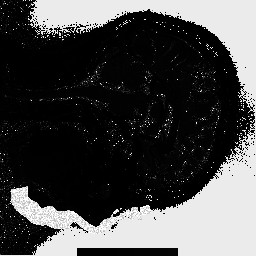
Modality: T2starmap
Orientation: sagittal
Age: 25
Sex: female
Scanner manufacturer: siemens
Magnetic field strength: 3 T
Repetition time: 0.043 s
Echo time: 0.00184 s